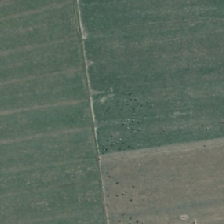
Land cover: shortrotation_cropland